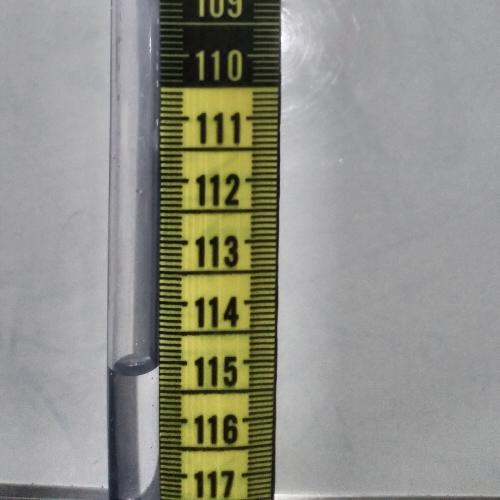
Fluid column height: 115.1 cm